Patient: sex F, age 75
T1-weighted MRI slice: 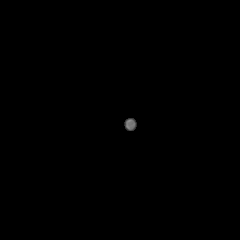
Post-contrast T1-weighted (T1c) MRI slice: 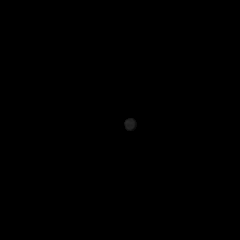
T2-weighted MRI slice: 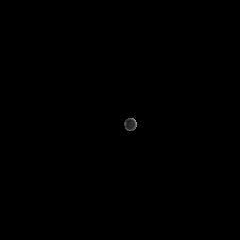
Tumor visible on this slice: no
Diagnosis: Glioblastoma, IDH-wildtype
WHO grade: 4